Question: I'm new to jqPlot and decided to try it out.
I'm facing an issue which I cannot resolve.

The ticks for month ('Jul' etc.) are too far below the x-axis. Is there a way to bring the ticks closer to the axis?
The options for the axes are as follows:
'''
axesDefaults: {
labelRenderer: $.jqplot.CanvasAxisLabelRenderer
},
axes: {
xaxis: {
renderer: $.jqplot.CategoryAxisRenderer,
rendererOptions: {
tickRenderer: $.jqplot.AxisTickRenderer,
tickOptions: {
size: 2
}},
ticks: ticks,
label: xAxisTitle,
min: 0
},
yaxis: {
label: yAxisTitle,
pad: 1.05
}
}
'''
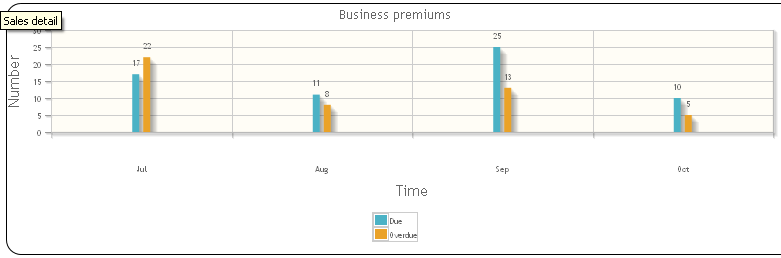
Answer: By default, ticks are close to the graph.
It should be a container size problem. Try to reduce it, move your label (perhaps inside your table see <URL>
<URL>